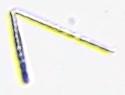
Label: Thalassionema